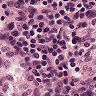
Metastatic tissue present: no